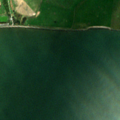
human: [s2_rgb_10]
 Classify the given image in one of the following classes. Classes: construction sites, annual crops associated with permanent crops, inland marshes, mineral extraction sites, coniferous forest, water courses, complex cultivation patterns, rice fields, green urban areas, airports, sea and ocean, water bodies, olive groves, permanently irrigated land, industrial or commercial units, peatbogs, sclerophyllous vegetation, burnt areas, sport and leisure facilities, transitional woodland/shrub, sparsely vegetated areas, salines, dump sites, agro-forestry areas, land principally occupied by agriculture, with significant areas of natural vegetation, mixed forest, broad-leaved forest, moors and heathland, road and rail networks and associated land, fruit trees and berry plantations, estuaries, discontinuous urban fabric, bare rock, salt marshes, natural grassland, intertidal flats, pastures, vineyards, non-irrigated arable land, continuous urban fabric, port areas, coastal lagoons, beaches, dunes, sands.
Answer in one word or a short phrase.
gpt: pastures, sea and ocean